Field crop: maize
Growth stage: 2
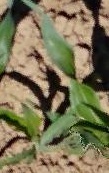
Species: maize